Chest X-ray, AP view. Patient: 59 years old, sex M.
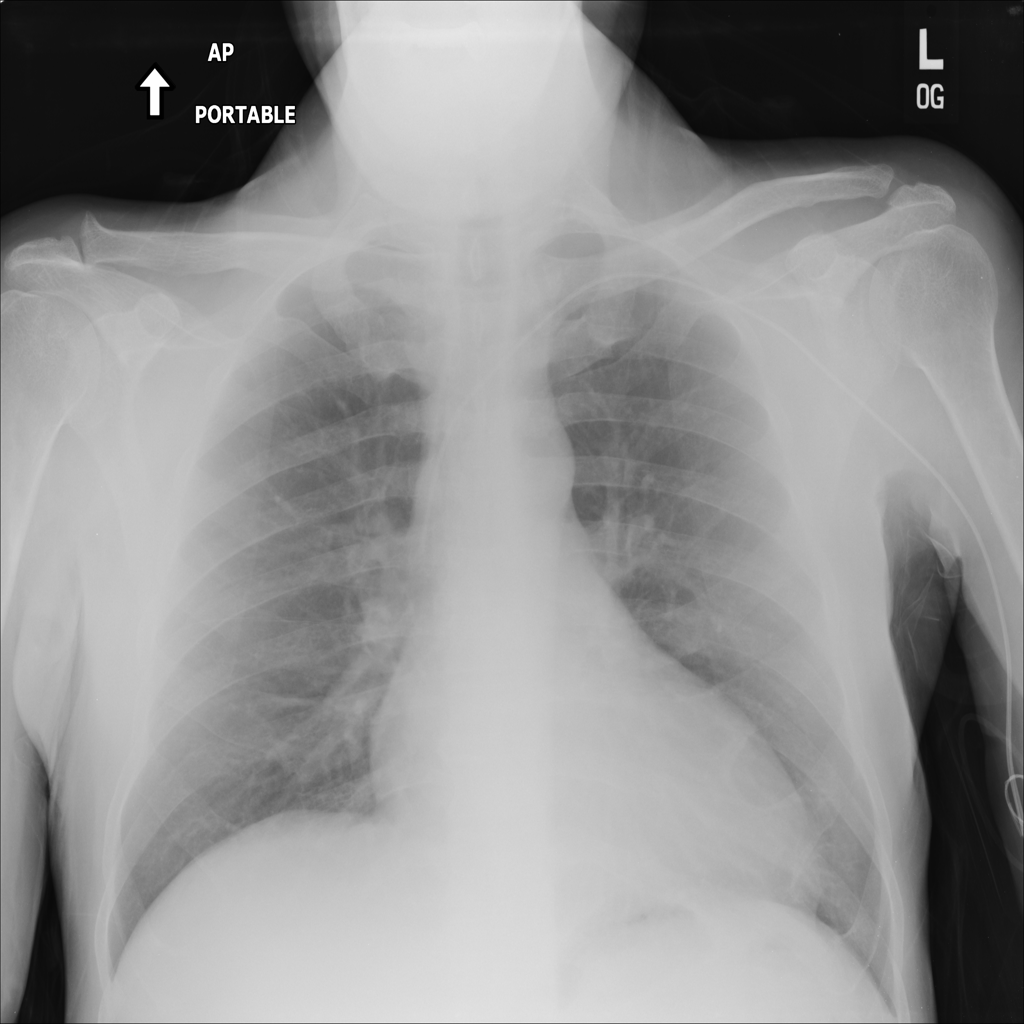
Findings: No Finding